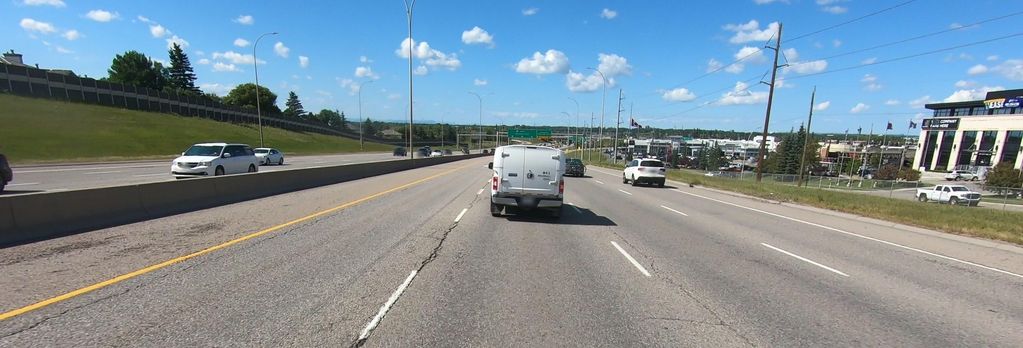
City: calgary